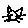
Label: cat